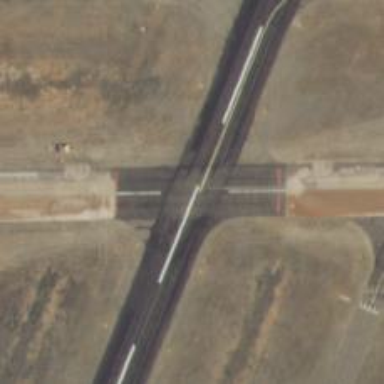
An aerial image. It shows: Runway surface made of asphalt at airport.